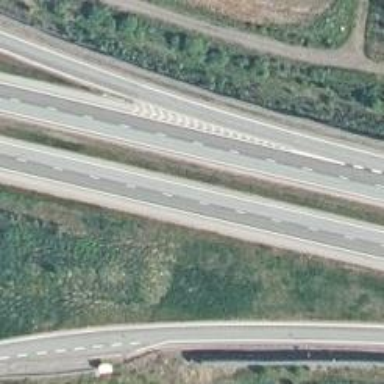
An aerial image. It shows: Asphalt motorway.